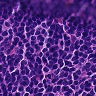
Metastatic tissue present: no